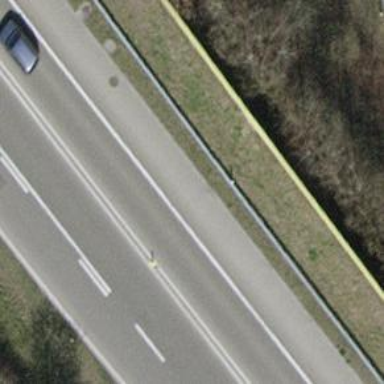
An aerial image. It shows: Asphalt motorroad with trunk classification.